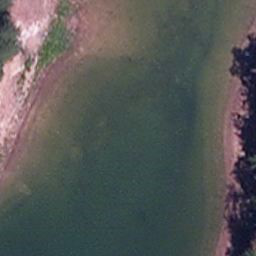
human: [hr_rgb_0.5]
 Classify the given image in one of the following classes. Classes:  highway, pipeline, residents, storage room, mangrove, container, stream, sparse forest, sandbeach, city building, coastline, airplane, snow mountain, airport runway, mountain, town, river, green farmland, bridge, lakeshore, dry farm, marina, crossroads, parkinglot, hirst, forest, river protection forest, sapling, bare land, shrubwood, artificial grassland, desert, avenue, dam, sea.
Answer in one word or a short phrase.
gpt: lakeshore